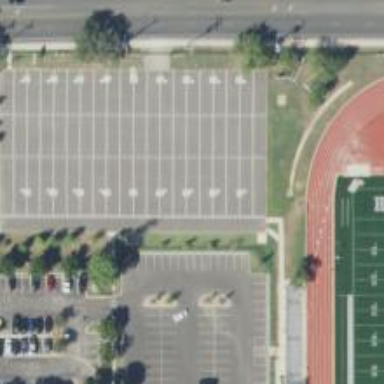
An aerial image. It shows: Asphalt pitch designated for American football.